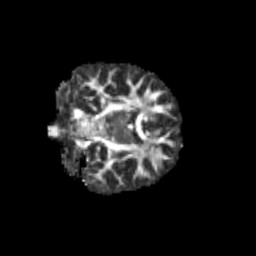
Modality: FA
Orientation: coronal
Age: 10
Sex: female
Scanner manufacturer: siemens
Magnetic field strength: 3 T
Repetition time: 3.8 s
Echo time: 0.07 s